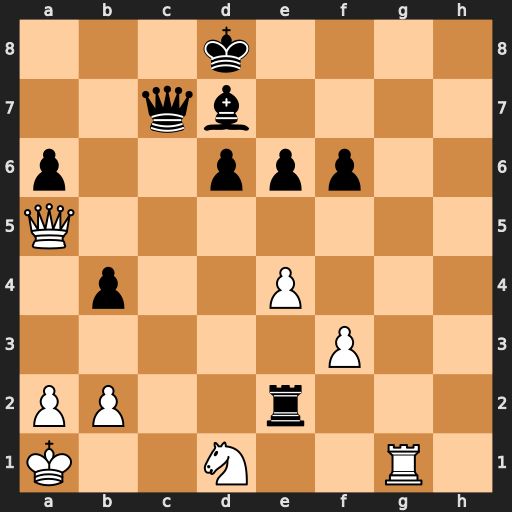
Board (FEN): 3k4/2qb4/p2ppp2/Q7/1p2P3/5P2/PP2r3/K2N2R1
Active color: w
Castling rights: -
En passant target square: -
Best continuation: Rg8+ Be8 Rxe8+ Kxe8 Qxc7